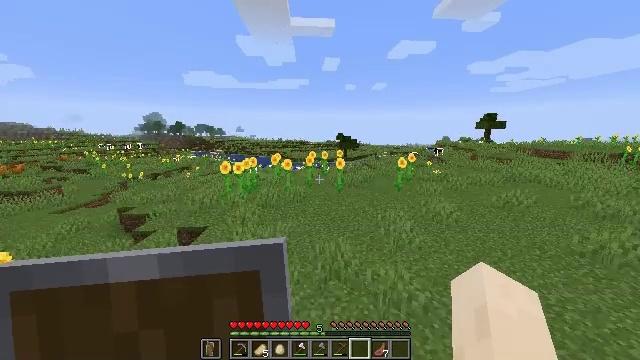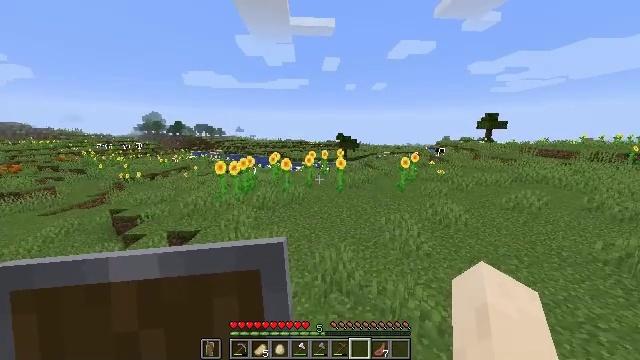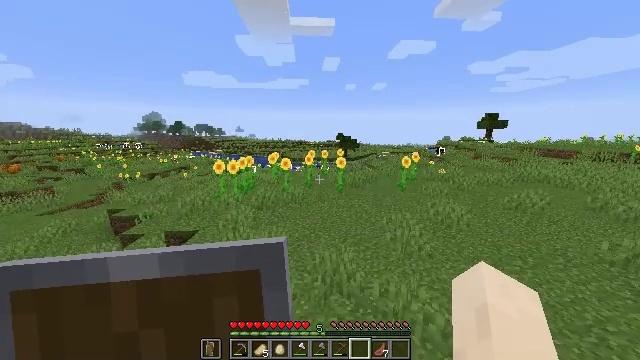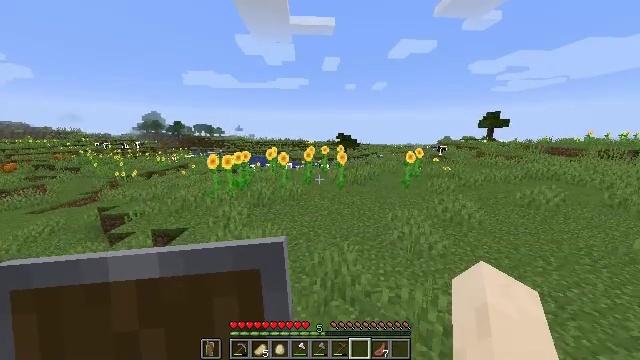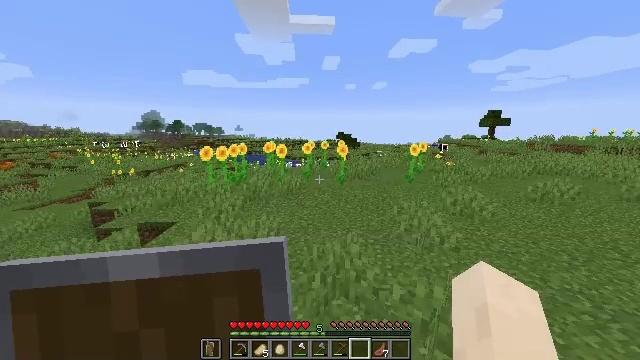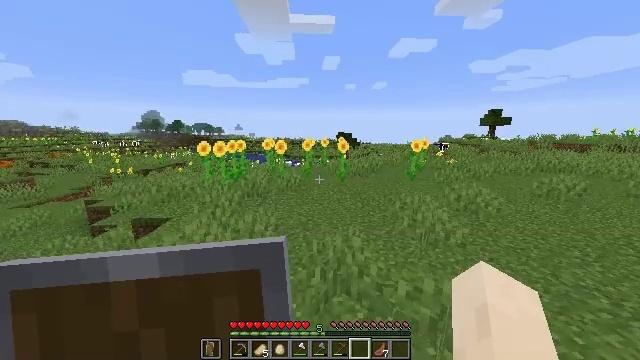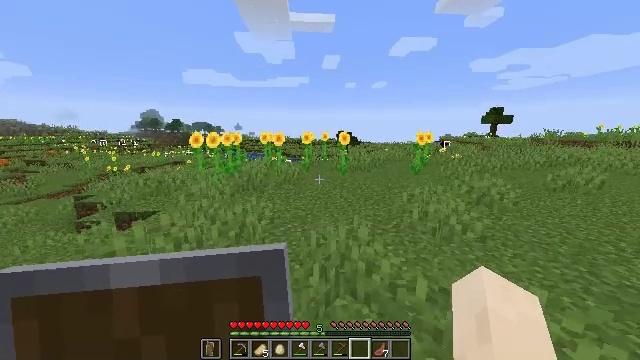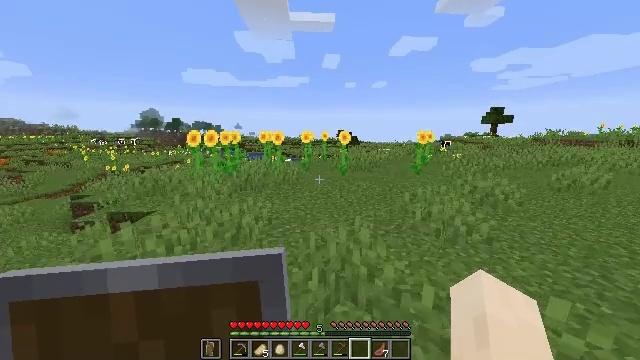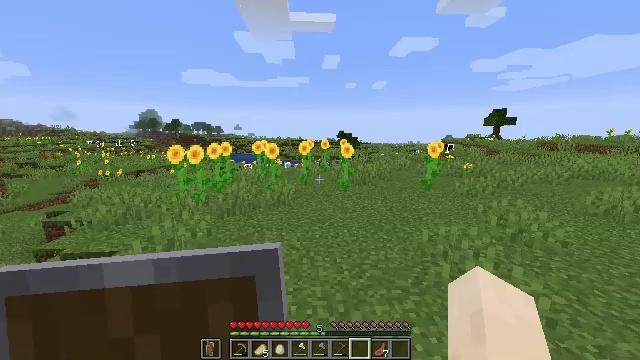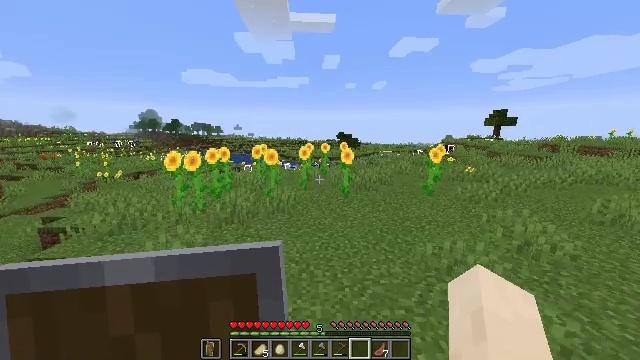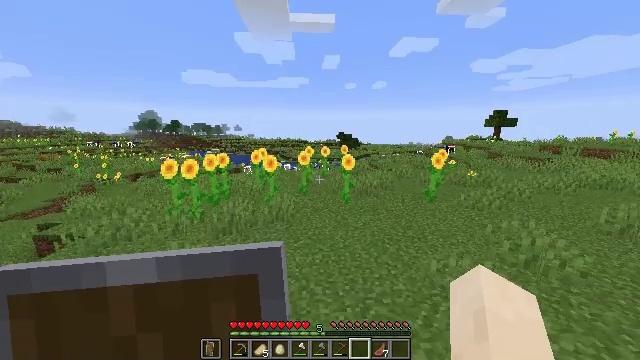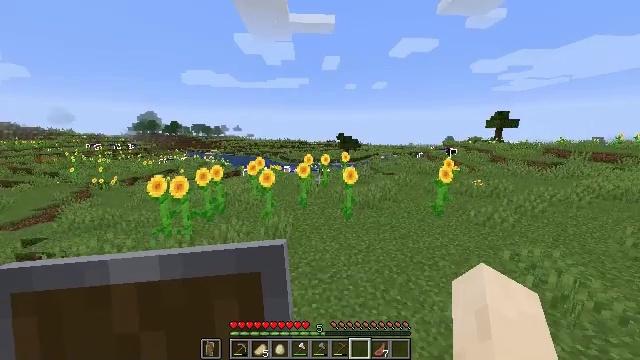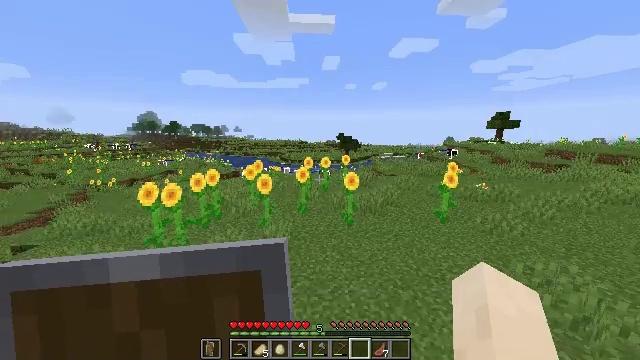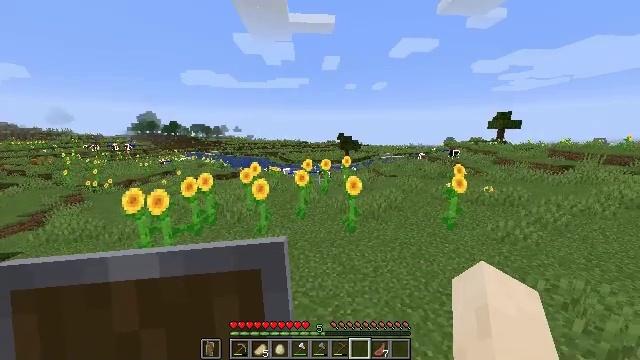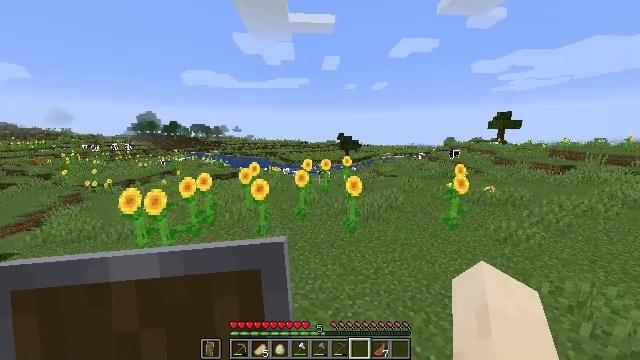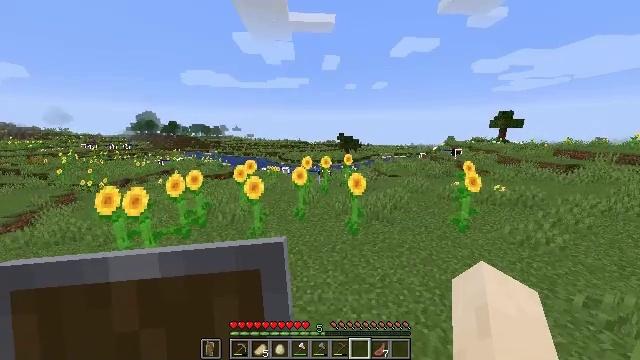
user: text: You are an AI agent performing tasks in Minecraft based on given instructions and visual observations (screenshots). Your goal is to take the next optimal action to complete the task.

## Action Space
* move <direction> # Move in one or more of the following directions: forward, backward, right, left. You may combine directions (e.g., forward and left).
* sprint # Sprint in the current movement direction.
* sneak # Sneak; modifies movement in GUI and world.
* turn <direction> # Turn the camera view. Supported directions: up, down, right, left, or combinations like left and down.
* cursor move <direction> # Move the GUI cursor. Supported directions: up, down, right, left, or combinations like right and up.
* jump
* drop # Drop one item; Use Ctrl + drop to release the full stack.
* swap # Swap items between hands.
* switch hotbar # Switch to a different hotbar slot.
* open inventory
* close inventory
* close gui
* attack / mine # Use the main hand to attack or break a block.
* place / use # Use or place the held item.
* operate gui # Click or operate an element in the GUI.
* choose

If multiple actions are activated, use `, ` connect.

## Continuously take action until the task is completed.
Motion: motion action
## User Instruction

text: Mine the pumpkin from the ground.
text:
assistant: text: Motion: move forward, sprint, jump
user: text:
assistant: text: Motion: move forward, sprint
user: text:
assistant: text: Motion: move forward, sprint
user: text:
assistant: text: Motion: move forward, sprint
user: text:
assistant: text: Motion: move forward, sprint
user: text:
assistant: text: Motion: move forward, sprint
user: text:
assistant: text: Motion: move forward, sprint
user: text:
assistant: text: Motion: move forward, sprint, jump
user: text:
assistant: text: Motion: move forward, sprint, jump
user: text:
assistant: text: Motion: move forward, sprint, jump
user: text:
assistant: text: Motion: move forward, sprint, jump
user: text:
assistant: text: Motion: move forward, sprint, jump
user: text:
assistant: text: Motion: move forward, sprint
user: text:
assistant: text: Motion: move forward, sprint
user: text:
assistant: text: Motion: move forward, sprint
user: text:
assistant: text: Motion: move forward, sprint
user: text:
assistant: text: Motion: move forward, sprint
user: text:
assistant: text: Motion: move forward, sprint, turn left
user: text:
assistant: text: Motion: move forward, sprint, turn left
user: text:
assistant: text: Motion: move forward, sprint
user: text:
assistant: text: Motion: move forward, sprint
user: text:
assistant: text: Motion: move forward, sprint
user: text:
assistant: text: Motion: move forward, sprint, turn left
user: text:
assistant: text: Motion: move forward, sprint
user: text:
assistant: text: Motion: move forward, sprint
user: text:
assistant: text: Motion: move forward, sprint
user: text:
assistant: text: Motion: move forward, sprint
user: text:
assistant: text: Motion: move forward, sprint
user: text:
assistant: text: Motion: move forward, sprint
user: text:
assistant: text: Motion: move forward, sprint